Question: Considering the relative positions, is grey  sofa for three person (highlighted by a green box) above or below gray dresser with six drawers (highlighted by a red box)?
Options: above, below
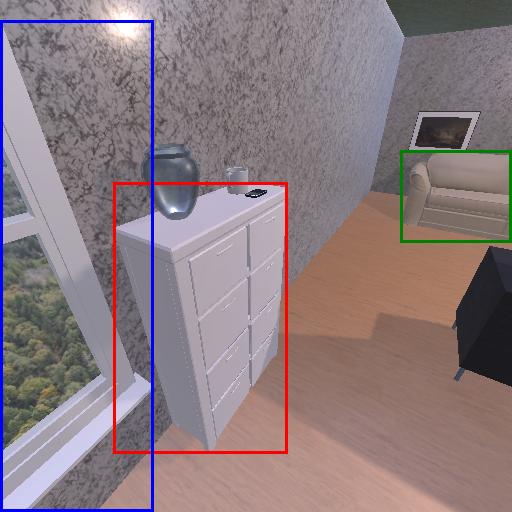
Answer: above